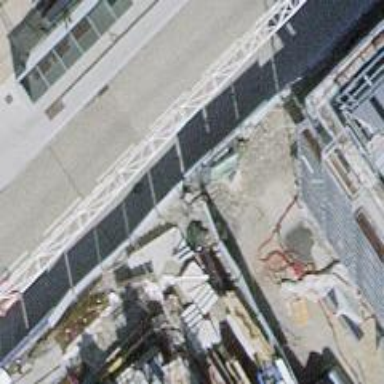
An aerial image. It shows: Rising bollard is in place as barrier.